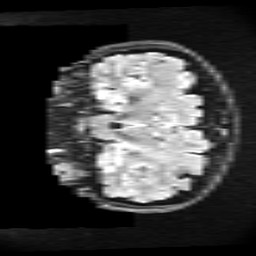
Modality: FLAIR
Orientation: coronal
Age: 36
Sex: female
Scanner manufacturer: ge
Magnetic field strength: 3 T
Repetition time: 11 s
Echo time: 0.1497 s